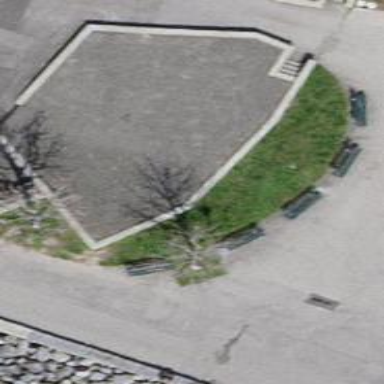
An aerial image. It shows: Bench.